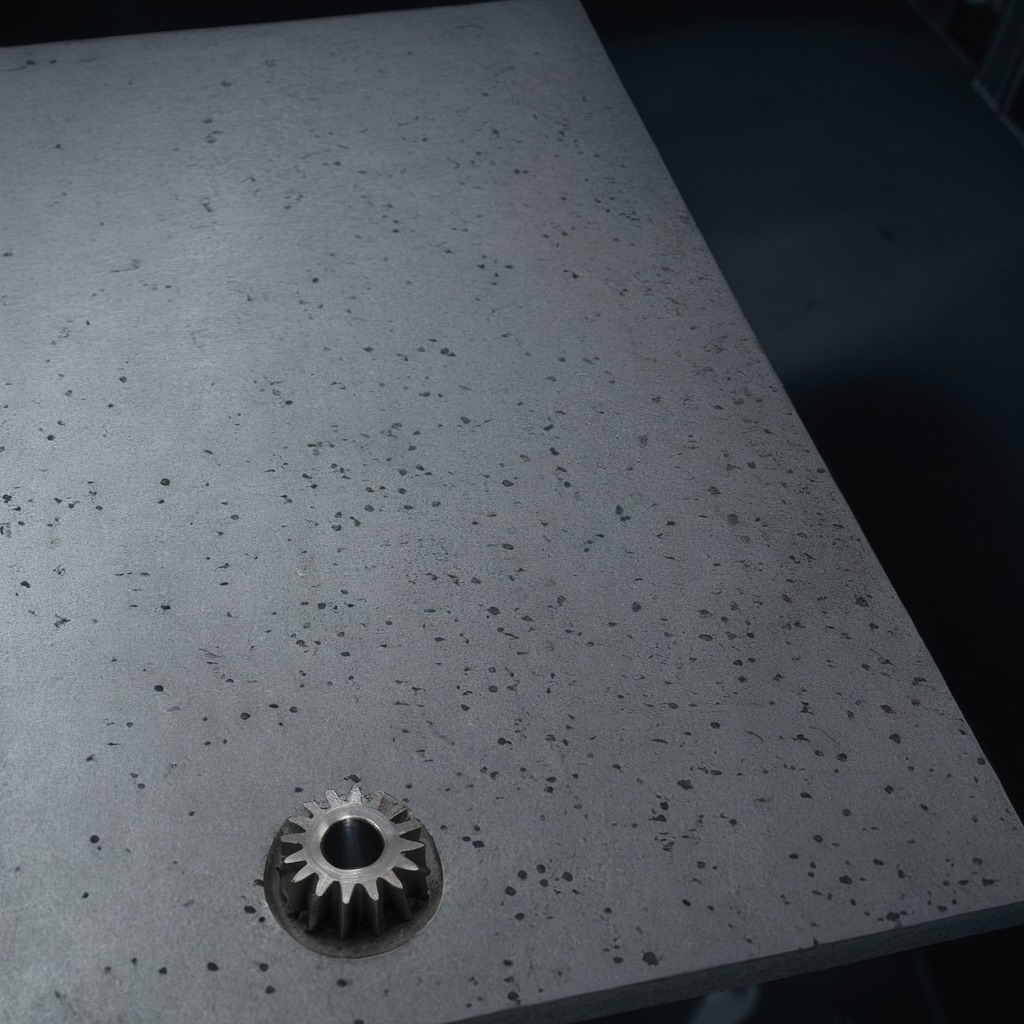
A steel gear with teeth is lying on the granite table.